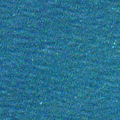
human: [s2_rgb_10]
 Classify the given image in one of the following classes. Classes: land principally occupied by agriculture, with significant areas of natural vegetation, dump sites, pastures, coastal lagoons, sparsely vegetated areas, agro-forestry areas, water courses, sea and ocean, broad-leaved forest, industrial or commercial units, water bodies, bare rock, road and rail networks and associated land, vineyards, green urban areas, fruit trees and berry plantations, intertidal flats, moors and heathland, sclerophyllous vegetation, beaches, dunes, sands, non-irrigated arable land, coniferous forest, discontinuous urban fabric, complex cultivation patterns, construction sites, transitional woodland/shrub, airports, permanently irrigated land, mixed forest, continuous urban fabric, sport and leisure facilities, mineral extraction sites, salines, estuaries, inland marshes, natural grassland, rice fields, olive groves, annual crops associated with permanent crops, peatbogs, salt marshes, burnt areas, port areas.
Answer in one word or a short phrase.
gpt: sea and ocean